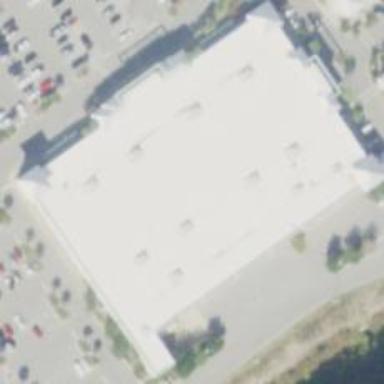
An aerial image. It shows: Department store building.